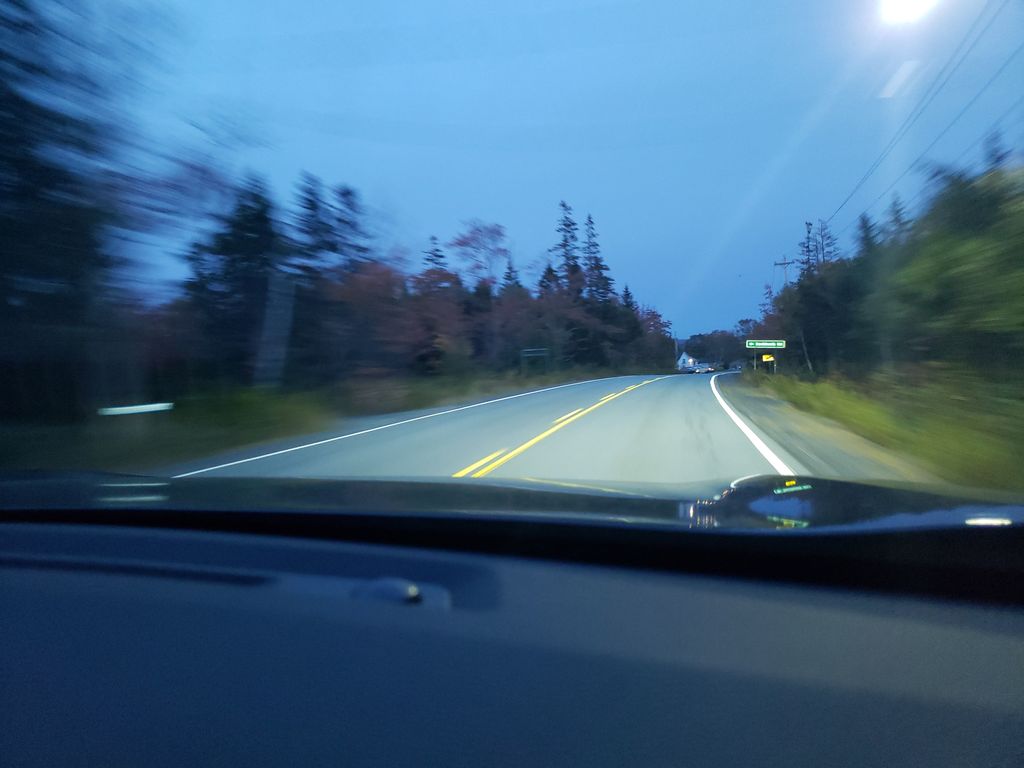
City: halifax